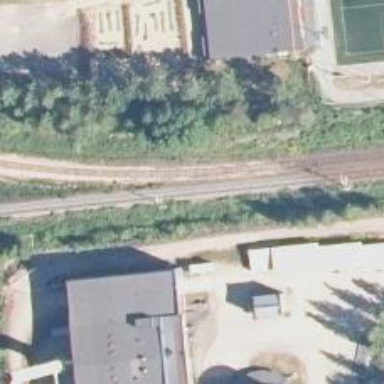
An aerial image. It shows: Railway with continuous electrified contact lines.